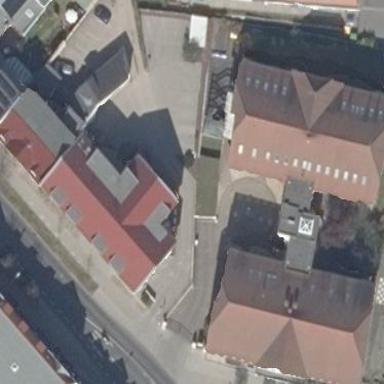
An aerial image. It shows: Building with half-hipped roof.